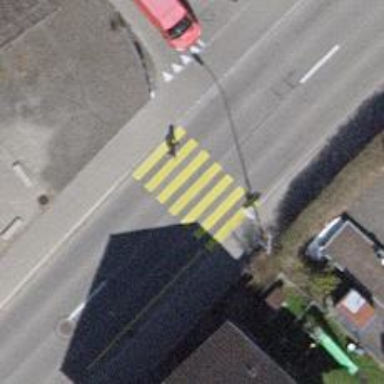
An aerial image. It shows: Uncontrolled crossing on the road.